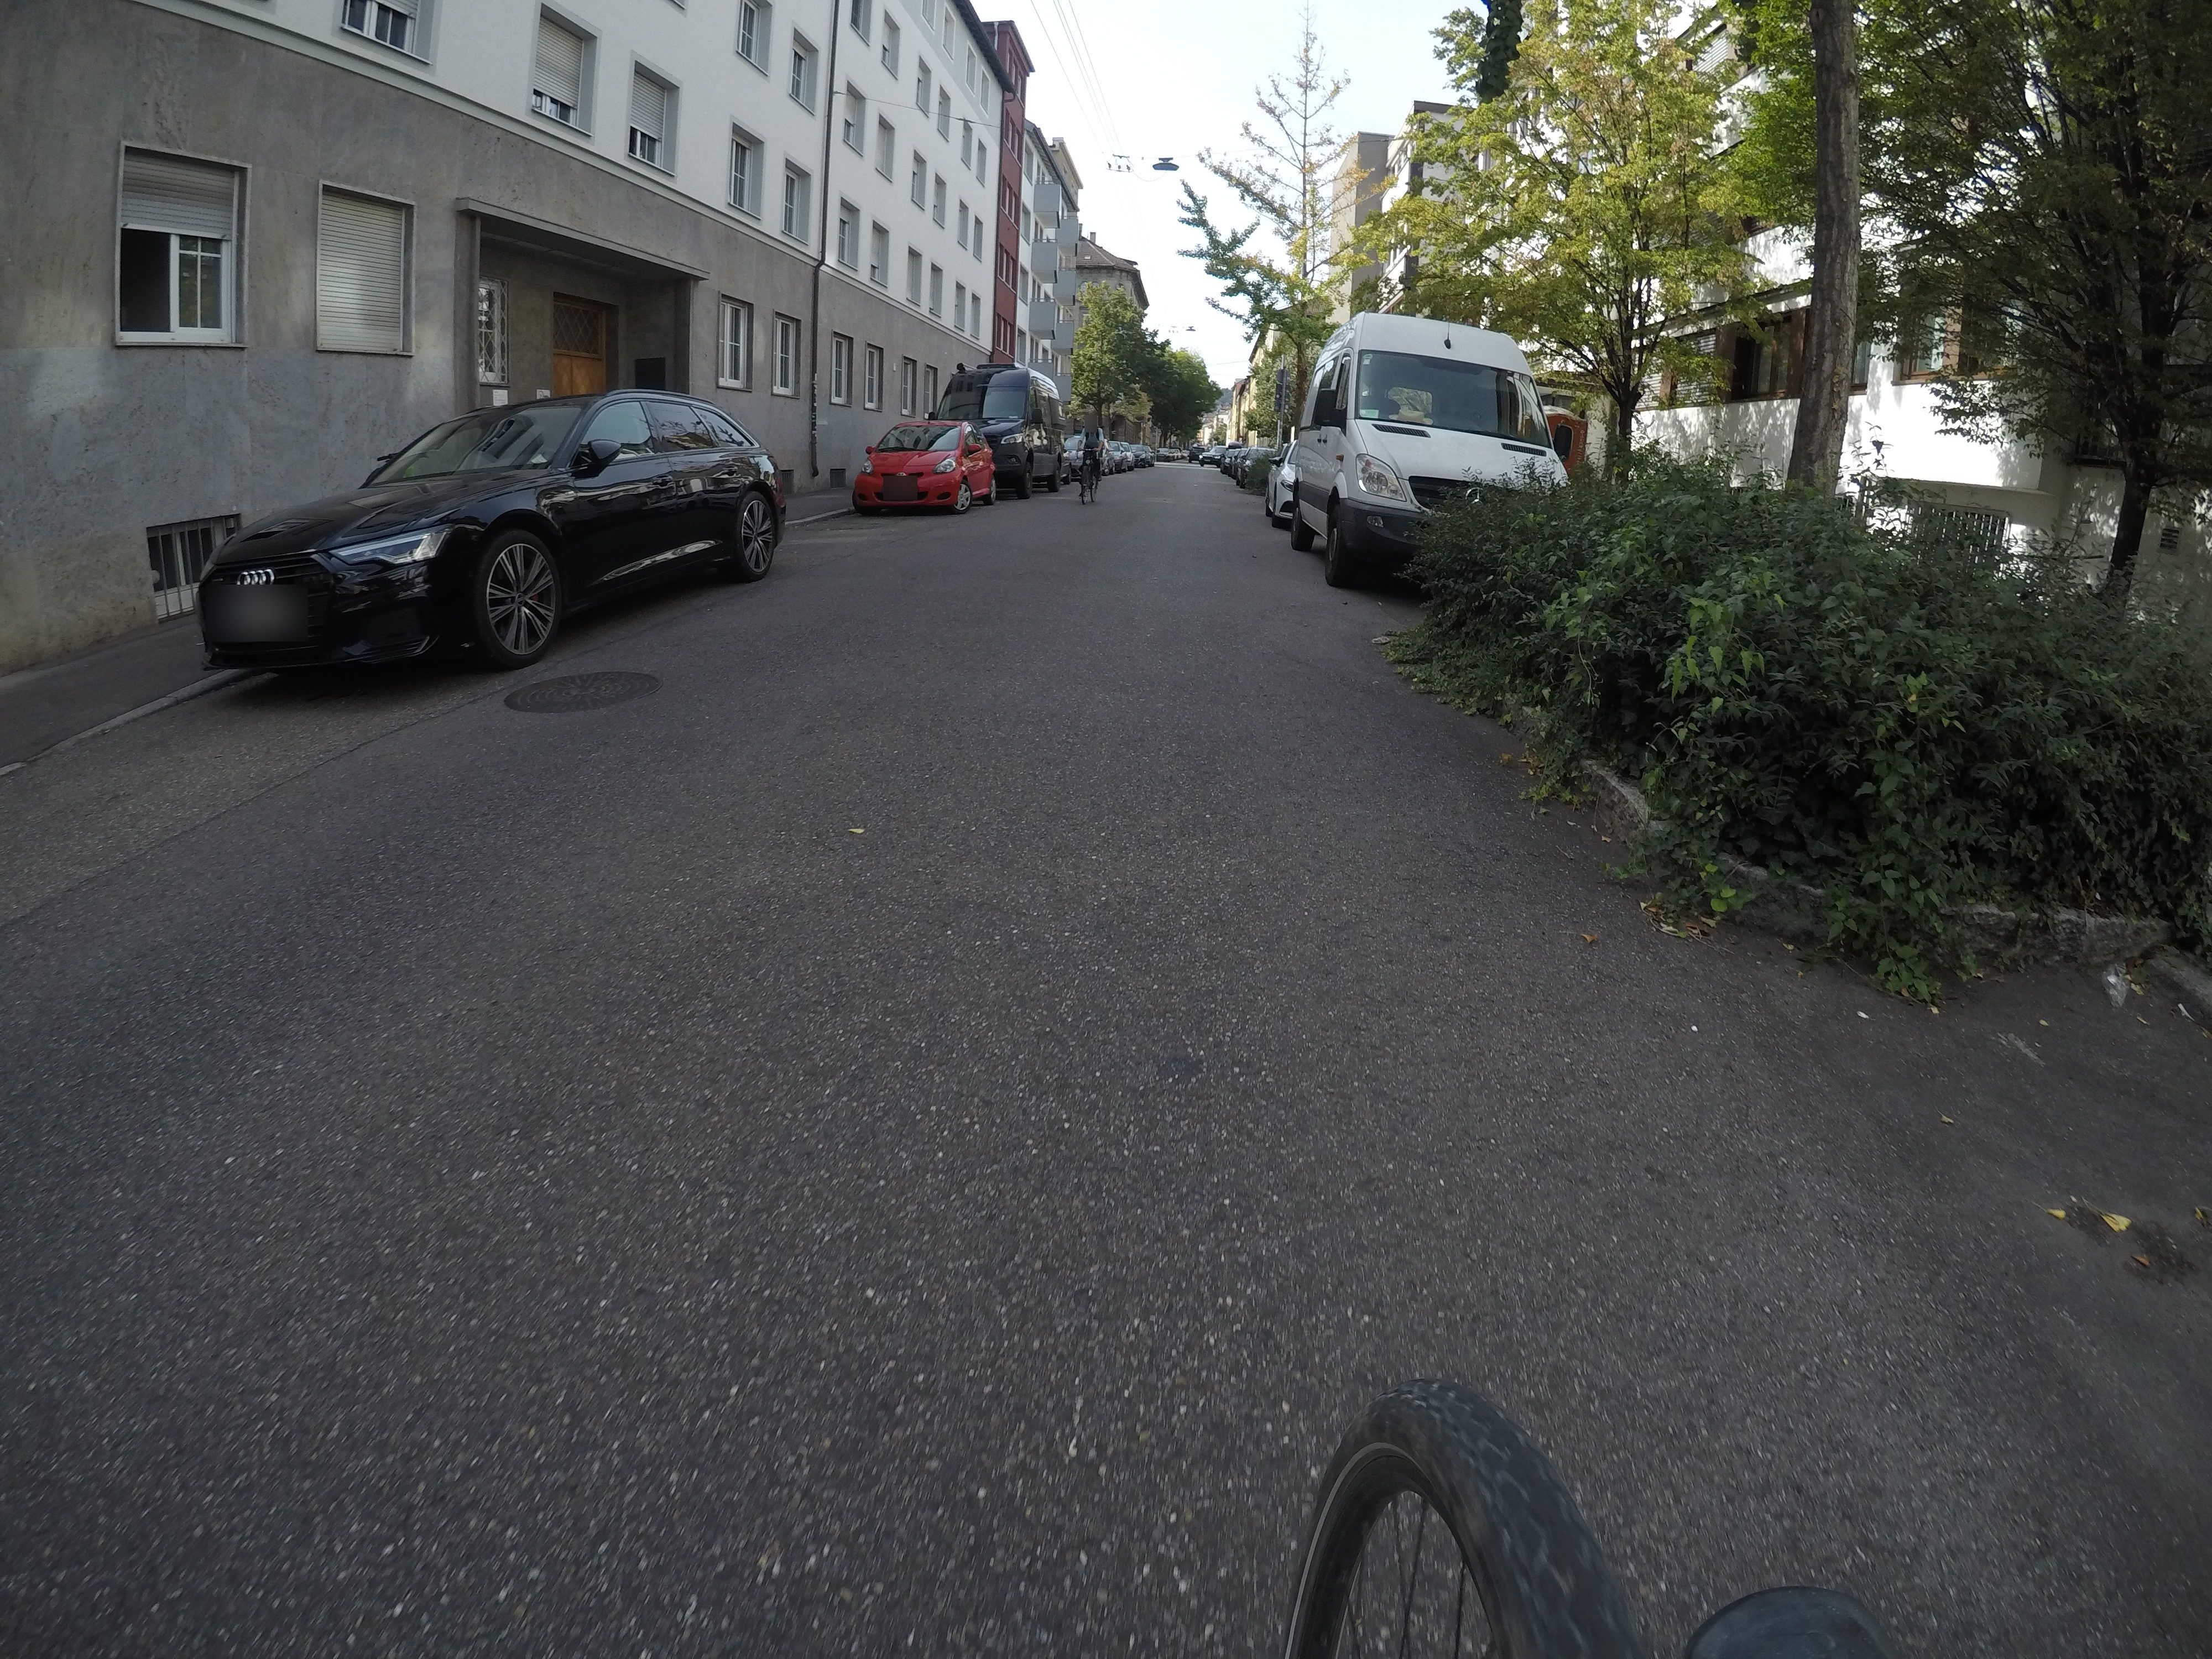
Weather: clear
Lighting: day
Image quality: good
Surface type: walking surface
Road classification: steps, path, service
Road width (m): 9
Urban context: urban centre
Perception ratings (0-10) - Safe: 7.74, Lively: 8.77, Beautiful: 8.39, Boring: 1.19, Depressing: 1.49, Wealthy: 5.42